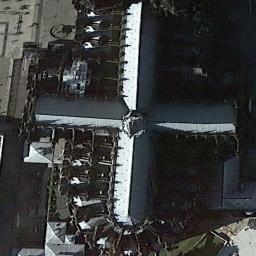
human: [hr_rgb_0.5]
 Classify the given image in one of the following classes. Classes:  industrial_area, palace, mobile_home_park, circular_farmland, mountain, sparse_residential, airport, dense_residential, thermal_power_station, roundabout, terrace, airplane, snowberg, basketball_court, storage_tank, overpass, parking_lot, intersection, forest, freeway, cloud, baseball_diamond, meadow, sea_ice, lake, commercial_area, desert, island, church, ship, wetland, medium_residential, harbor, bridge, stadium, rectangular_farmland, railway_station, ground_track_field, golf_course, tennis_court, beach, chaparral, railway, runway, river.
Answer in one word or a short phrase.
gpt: church